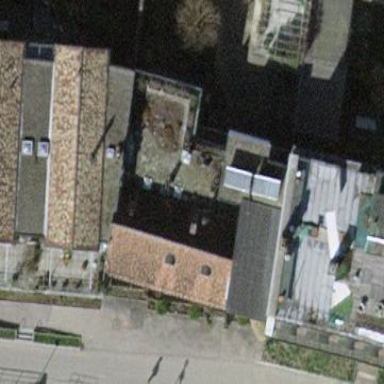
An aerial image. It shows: The building has flat gray roof.